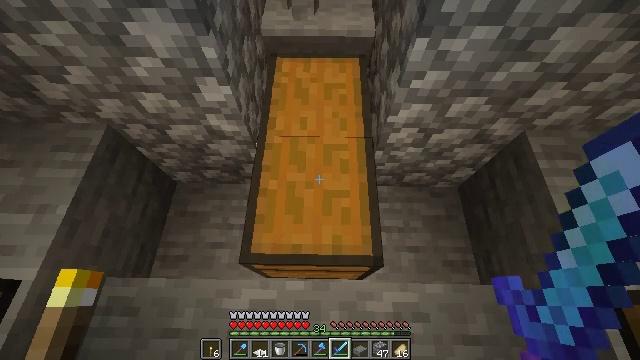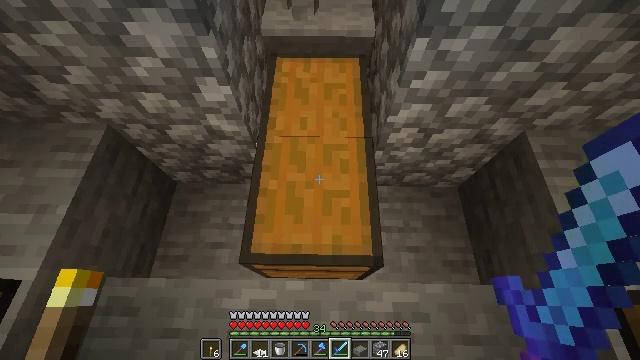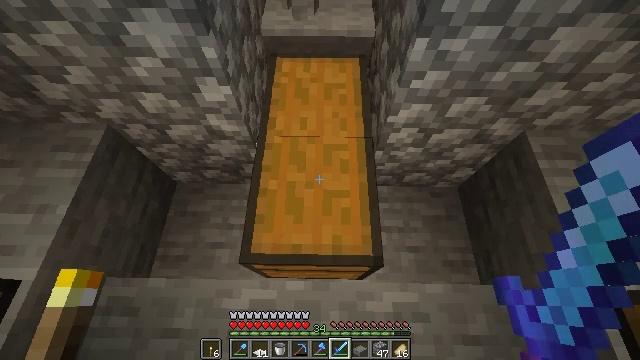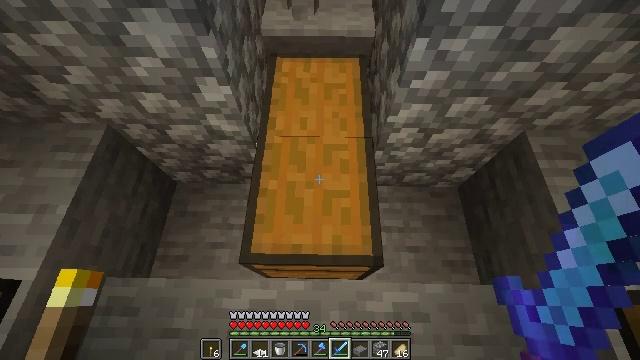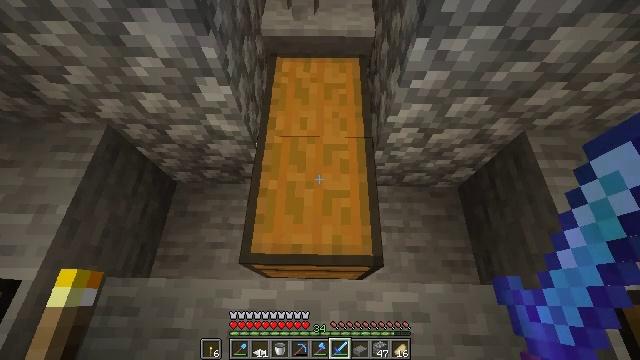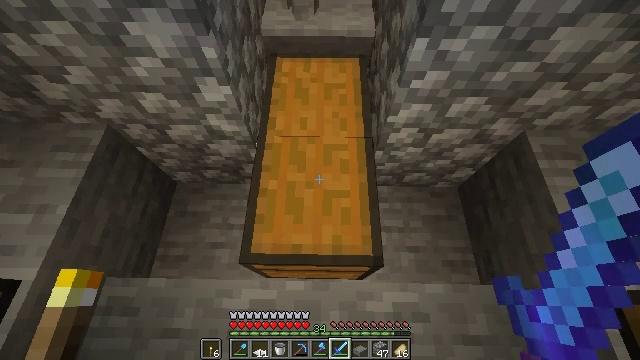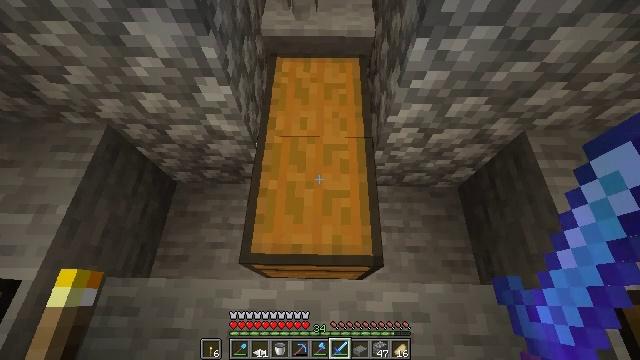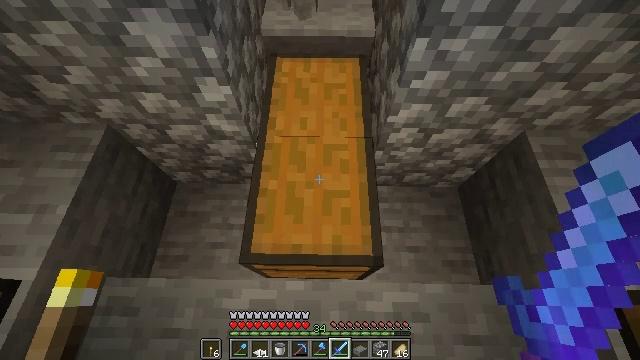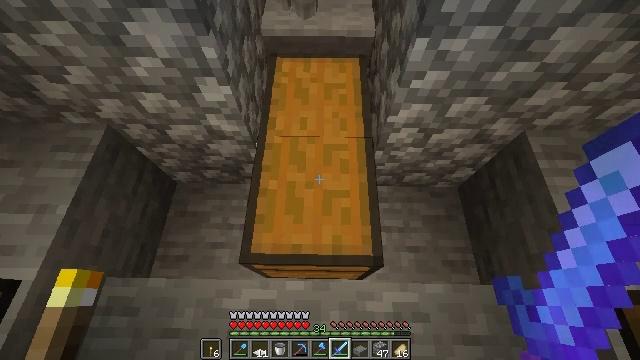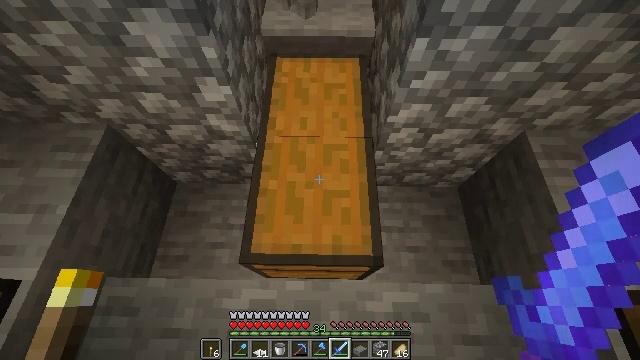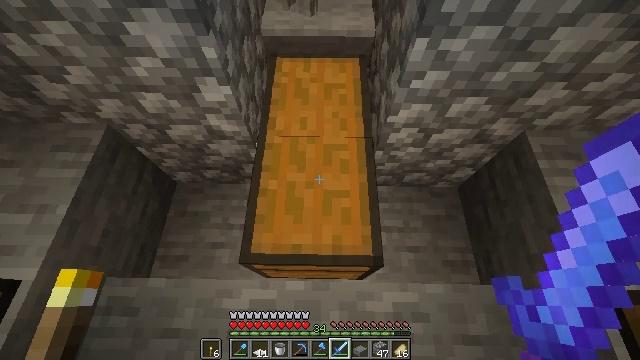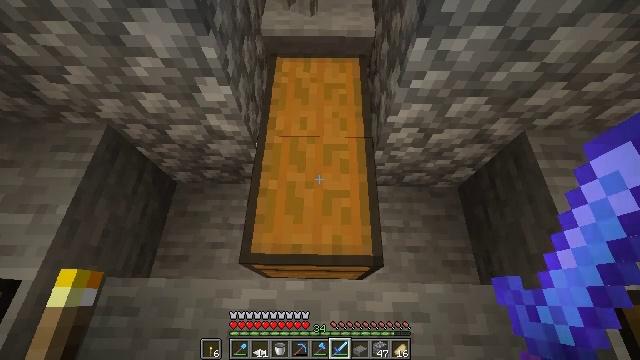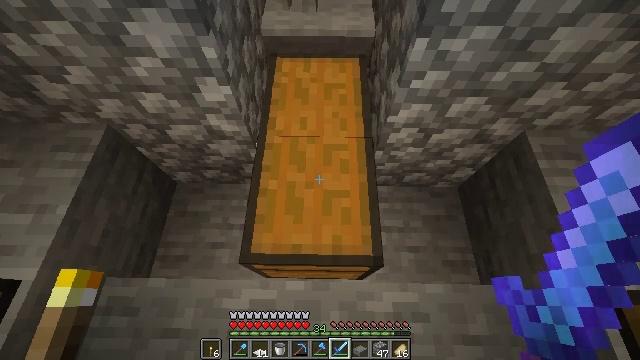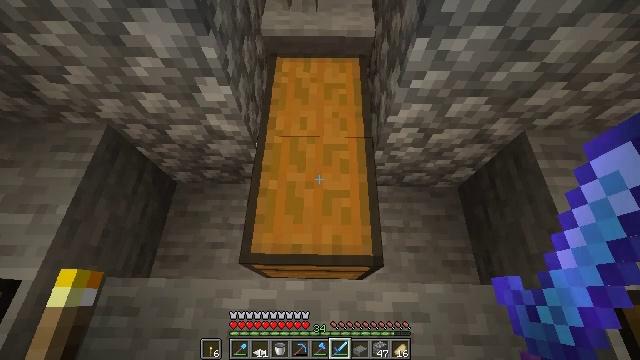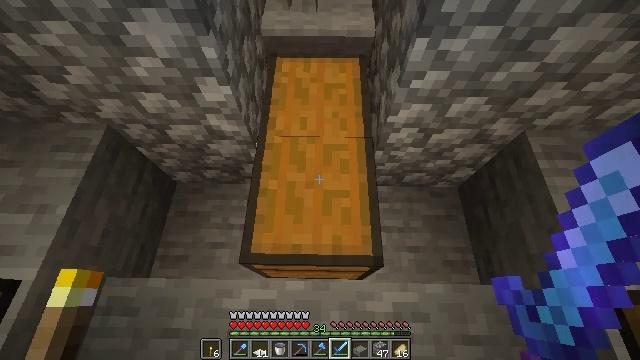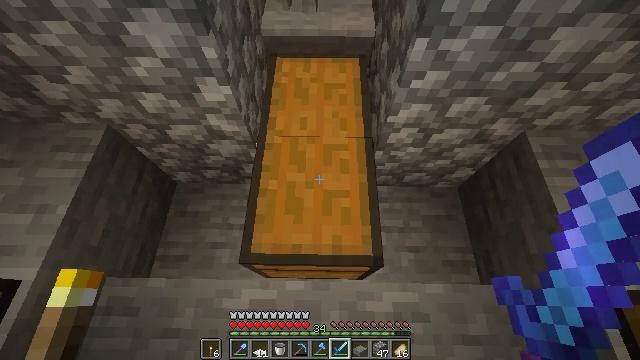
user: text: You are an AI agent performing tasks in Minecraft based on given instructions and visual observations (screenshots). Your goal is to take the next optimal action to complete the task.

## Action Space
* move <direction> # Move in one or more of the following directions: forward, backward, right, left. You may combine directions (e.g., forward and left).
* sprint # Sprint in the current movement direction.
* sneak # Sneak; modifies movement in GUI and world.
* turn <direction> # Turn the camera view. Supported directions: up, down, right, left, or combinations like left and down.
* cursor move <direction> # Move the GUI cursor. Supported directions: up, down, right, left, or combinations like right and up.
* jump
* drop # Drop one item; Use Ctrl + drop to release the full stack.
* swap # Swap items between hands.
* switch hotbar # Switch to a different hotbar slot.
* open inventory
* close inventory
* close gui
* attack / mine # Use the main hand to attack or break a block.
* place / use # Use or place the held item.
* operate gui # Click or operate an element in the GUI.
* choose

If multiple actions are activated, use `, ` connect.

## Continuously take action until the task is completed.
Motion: motion action
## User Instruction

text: Remove a diamond sword from the inventory.
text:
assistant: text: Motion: no_op
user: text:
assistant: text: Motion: no_op
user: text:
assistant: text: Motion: no_op
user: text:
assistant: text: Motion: no_op
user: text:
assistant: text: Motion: no_op
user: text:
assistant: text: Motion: no_op
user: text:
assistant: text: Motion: no_op
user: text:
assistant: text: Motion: no_op
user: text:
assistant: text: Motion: no_op
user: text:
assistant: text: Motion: no_op
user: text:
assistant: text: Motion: no_op
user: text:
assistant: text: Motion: no_op
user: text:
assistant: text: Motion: no_op
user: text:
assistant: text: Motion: no_op
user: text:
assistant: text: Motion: no_op
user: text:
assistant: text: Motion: no_op
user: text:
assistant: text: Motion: no_op
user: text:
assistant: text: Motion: no_op
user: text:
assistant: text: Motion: no_op
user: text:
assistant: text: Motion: no_op
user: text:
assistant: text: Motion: no_op
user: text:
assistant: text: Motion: no_op
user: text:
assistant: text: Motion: no_op
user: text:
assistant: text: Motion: no_op
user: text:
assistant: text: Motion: no_op
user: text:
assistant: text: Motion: no_op
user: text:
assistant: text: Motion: no_op
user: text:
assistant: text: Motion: no_op
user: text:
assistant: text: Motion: no_op
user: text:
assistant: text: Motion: no_op